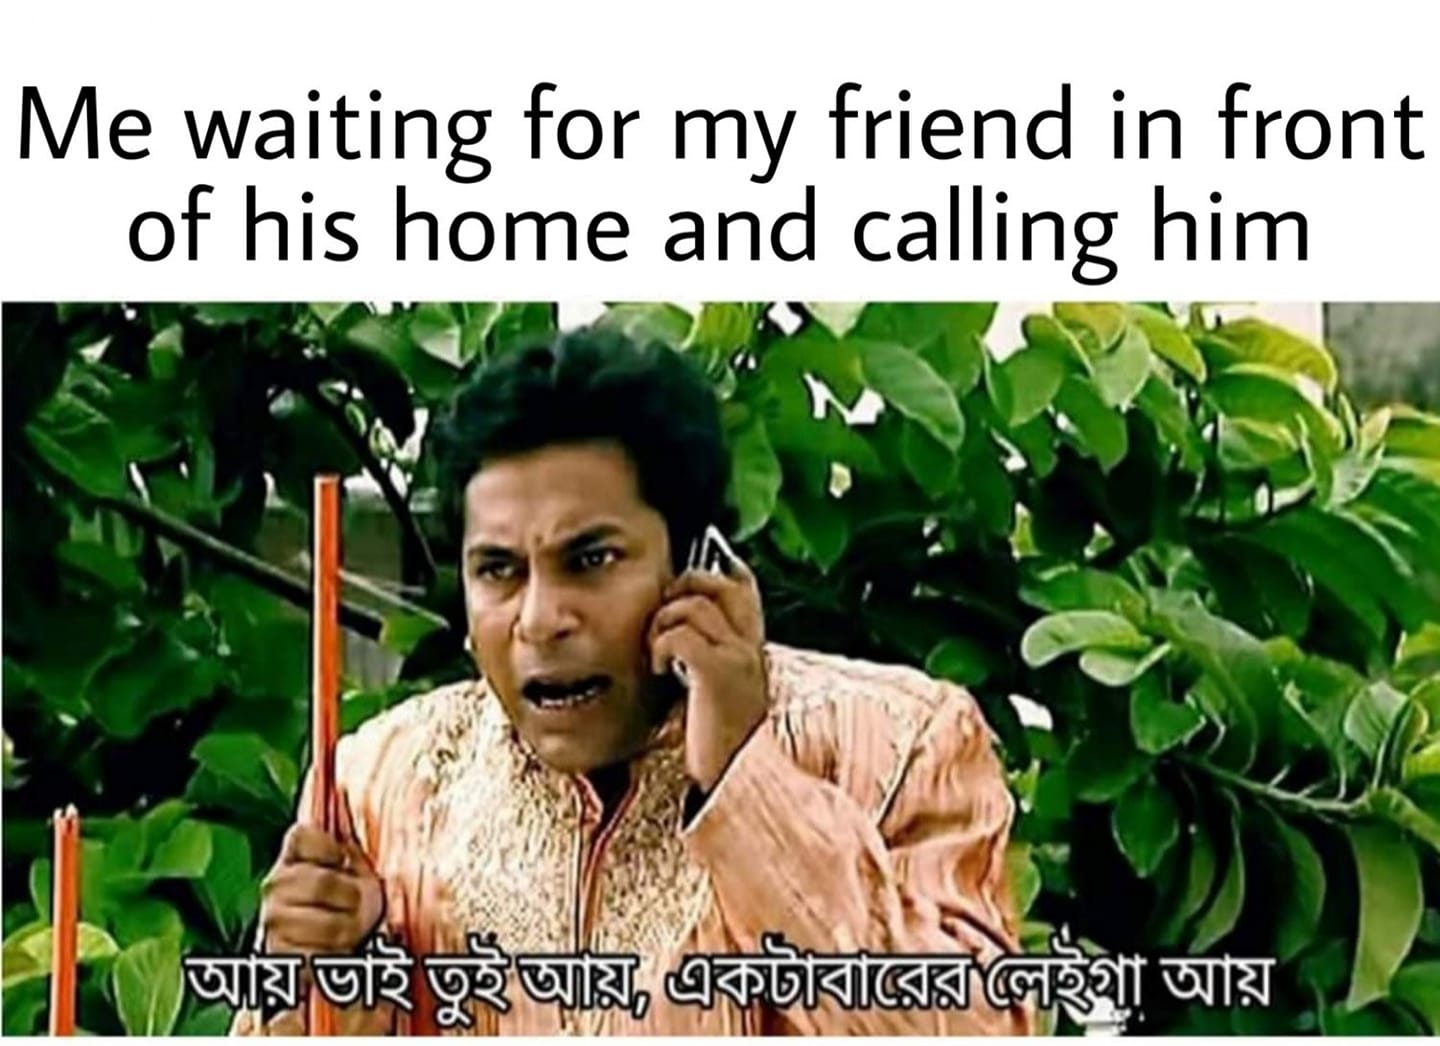
Caption: Me waiting for my friend in front of his home and calling him    আয় ভাই তুই আয়, একটাবারের লেইগা আয়
Label: non-hate